You are looking at the envelope spectrum of a bearing's vibration signal. The marked vertical lines are the theoretical fault frequencies for the outer race, inner race, rolling elements, and cage. Classify the bearing condition as one of: normal, inner_race, outer_race, ball.
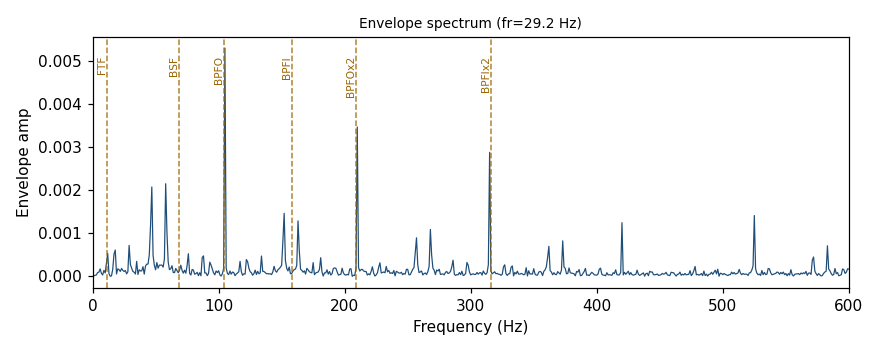
Answer: outer_race